Field crop: maize
Growth stage: 2
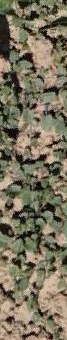
Species: convolvulus